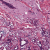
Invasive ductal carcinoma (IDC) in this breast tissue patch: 1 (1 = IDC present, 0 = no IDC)